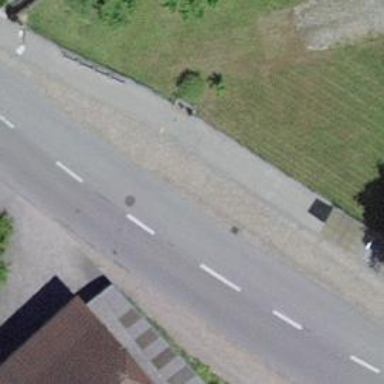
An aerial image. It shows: Bus stop with sheltered platform for public transport.